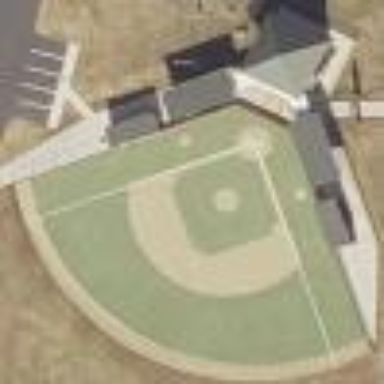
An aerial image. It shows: Baseball pitch with turf surface for leisure sports.